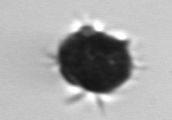
Label: Mesodinium